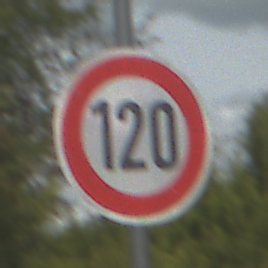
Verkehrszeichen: Geschwindigkeit120
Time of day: Midday
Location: Outdoor (Suburban)
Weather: PartlyCloudy
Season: Summer
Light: Natural